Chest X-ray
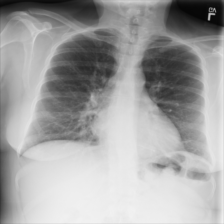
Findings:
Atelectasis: negative
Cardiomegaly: negative
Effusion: negative
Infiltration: negative
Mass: negative
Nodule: negative
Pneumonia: negative
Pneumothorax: negative
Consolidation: negative
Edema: negative
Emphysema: negative
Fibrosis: negative
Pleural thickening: negative
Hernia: negative